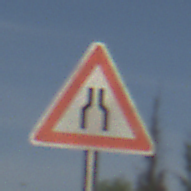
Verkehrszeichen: VerengteFahrbahn
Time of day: SunriseSunset
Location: Outdoor (Suburban)
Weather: PartlyCloudy
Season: NotSpecified
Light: Natural